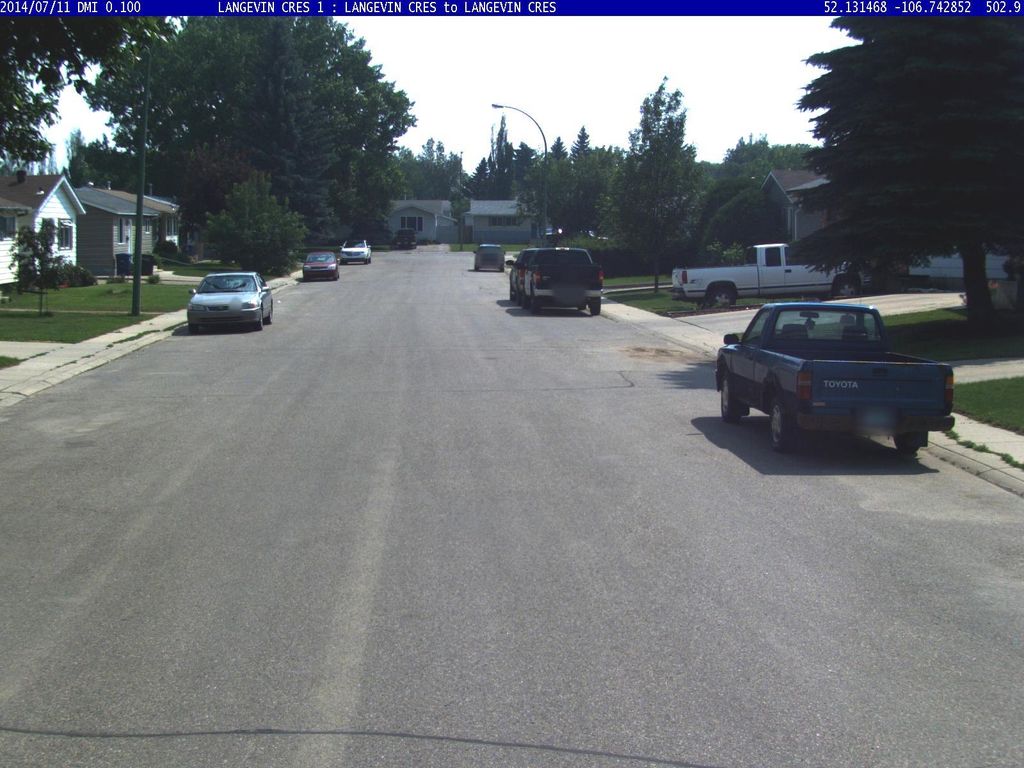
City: saskatoon